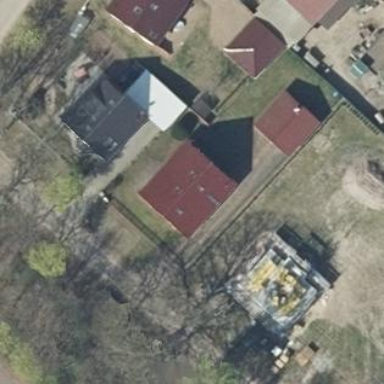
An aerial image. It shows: House with gabled roof oriented along the building.